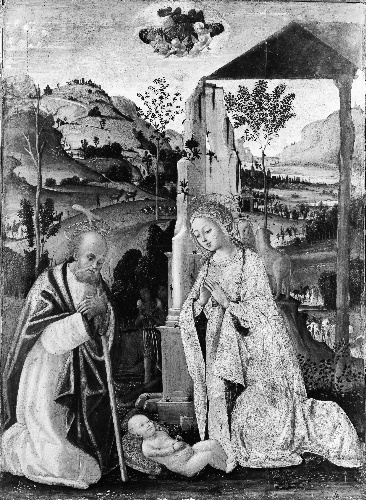
Title: The Nativity
Artist: Bernardino Fungai
Artist bio: Italian, Sienese, 1460–1516 or later
Date: probably after 1500
Object type: Painting
Classification: Paintings
Medium: Oil and gold on wood
Dimensions: Overall 55 3/8 x 40 1/2 in. (140.7 x 102.9 cm); painted surface 54 7/8 x 39 3/4 in. (139.4 x 101 cm)
Department: European Paintings
Credit line: Rogers Fund, 1926
Accession year: 1926
Repository: Metropolitan Museum of Art, New York, NY
Tags: Jesus|Nativity|Joseph|Virgin Mary